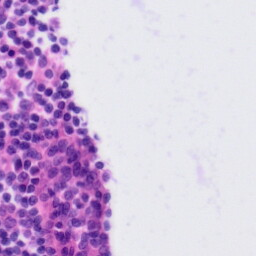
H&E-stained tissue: Tonsil